Field crop: maize
Growth stage: 2
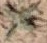
Species: atriplex